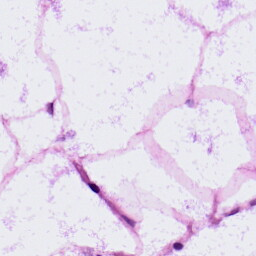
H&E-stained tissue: LymphNode